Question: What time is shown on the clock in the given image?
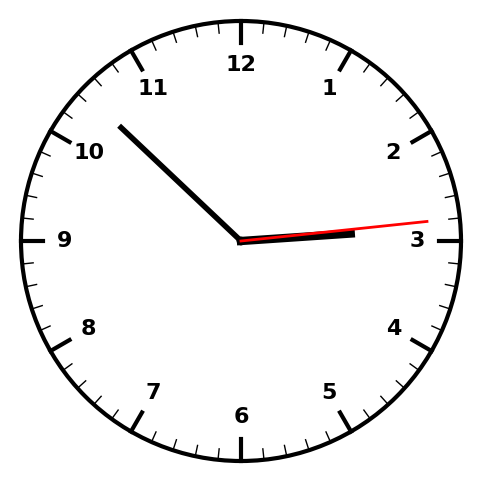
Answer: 02:52:14